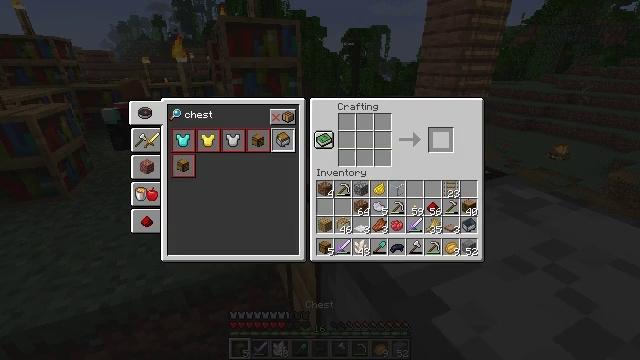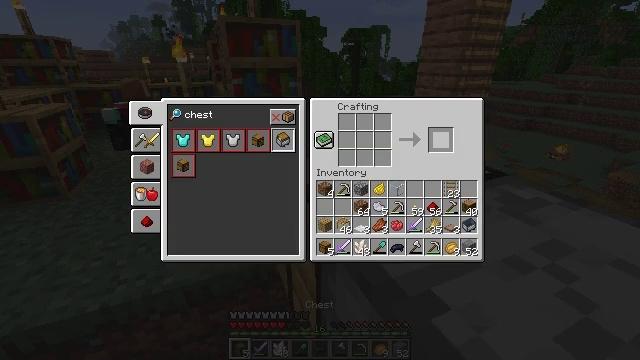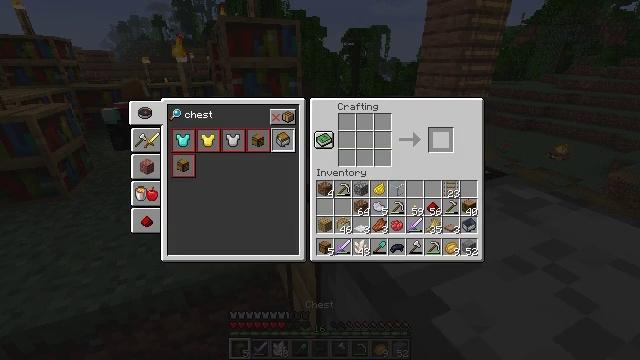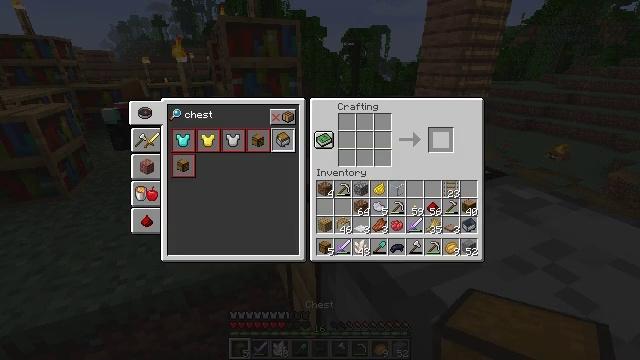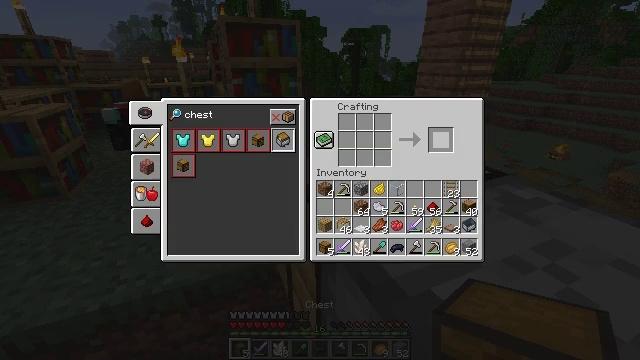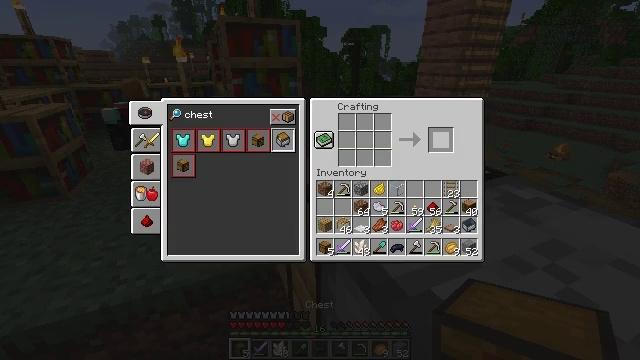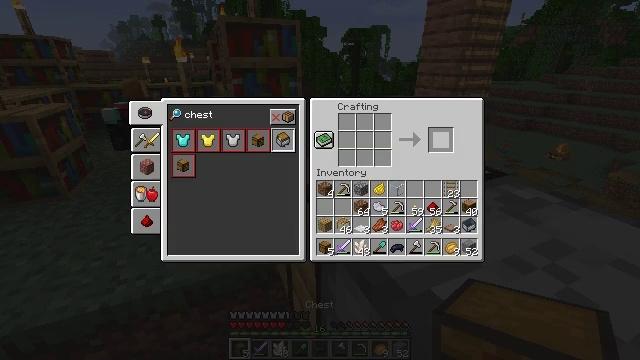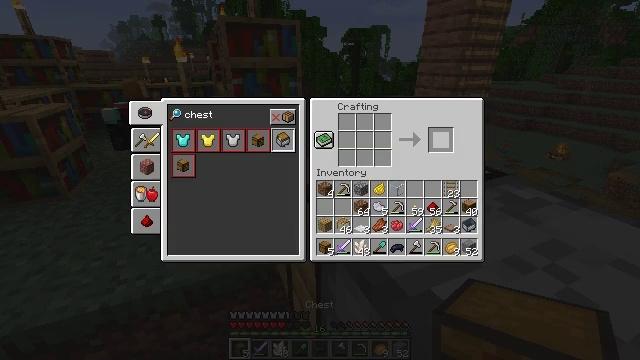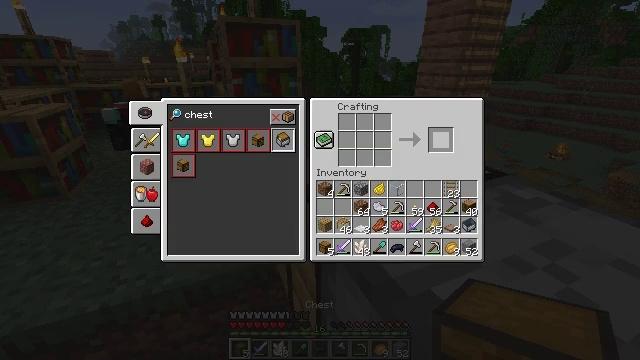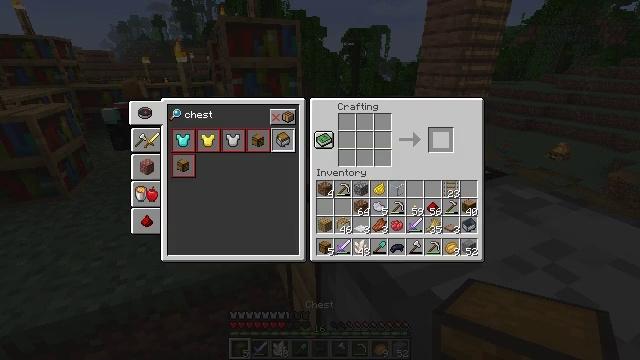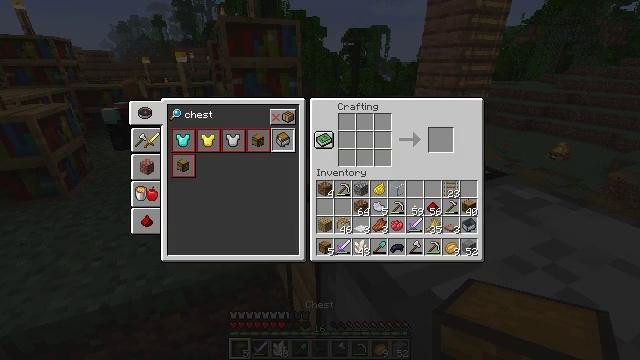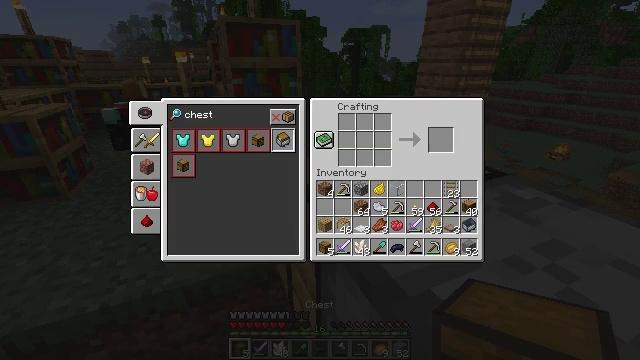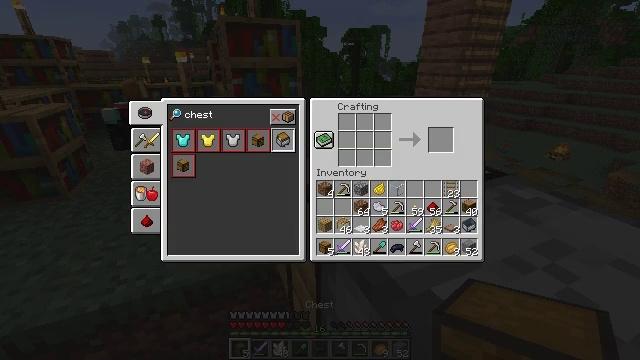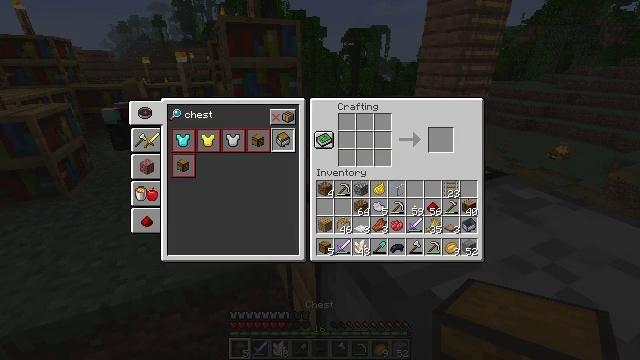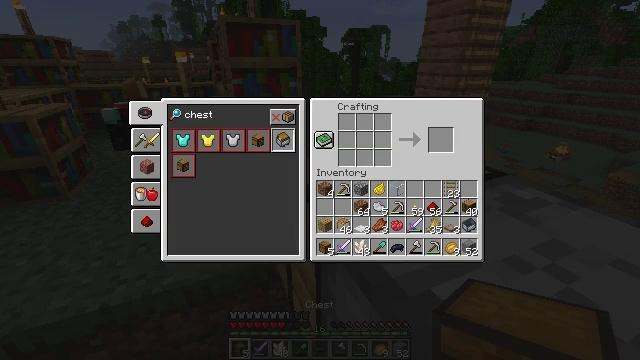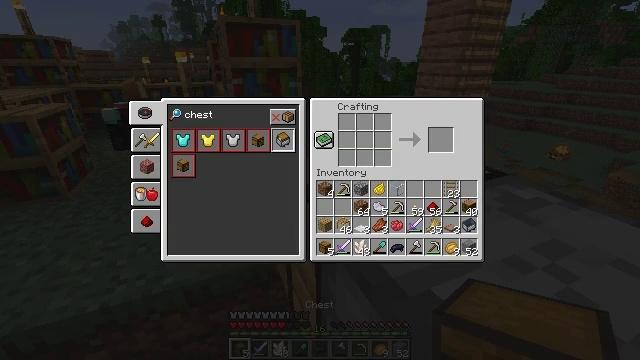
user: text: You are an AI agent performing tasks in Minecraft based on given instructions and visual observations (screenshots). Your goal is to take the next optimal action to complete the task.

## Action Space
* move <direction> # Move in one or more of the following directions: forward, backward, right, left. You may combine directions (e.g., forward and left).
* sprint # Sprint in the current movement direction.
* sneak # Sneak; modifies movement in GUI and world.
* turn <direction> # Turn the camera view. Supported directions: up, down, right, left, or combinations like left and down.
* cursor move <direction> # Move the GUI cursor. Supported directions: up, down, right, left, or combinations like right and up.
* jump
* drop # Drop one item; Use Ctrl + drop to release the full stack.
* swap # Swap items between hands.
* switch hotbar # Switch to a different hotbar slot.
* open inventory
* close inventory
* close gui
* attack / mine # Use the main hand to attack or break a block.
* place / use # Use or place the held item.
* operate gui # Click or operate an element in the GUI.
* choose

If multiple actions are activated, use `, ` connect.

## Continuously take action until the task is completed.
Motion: motion action
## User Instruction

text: Take 5 iron ingots and a chest to craft a hopper.
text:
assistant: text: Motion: sneak, open gui
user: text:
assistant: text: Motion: sneak
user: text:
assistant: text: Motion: sneak
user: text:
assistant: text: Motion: sneak
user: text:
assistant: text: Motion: sneak
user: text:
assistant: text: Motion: sneak
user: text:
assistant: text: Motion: sneak
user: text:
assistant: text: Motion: sneak
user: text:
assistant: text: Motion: sneak
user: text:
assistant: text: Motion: cursor move right
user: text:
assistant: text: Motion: cursor move right
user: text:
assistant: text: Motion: no_op
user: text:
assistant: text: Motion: no_op
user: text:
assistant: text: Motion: no_op
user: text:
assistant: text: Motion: no_op
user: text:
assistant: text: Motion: no_op
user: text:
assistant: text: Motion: no_op
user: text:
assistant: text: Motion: no_op
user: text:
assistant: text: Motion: no_op
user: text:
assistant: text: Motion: no_op
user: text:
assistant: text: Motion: no_op
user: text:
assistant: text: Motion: no_op
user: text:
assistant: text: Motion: no_op
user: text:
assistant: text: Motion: no_op
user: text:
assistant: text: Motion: no_op
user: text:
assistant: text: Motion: no_op
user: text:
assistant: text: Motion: no_op
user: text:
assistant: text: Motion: no_op
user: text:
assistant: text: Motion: no_op
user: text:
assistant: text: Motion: no_op